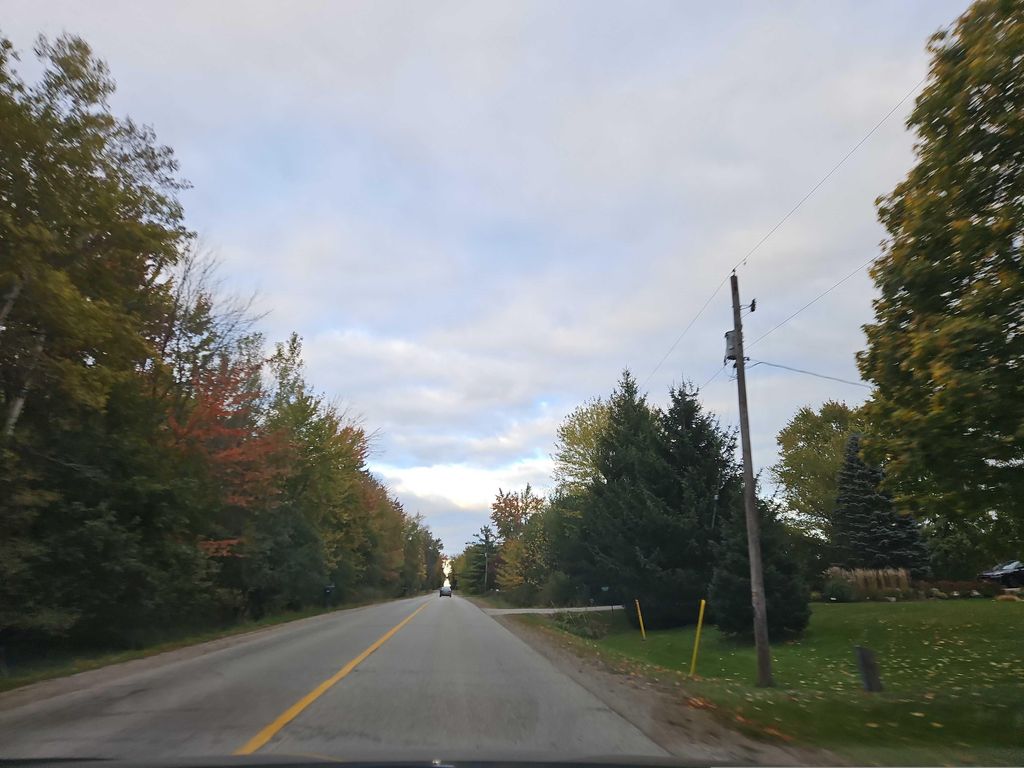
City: kitchener-waterloo